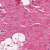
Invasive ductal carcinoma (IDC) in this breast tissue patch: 0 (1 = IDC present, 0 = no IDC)